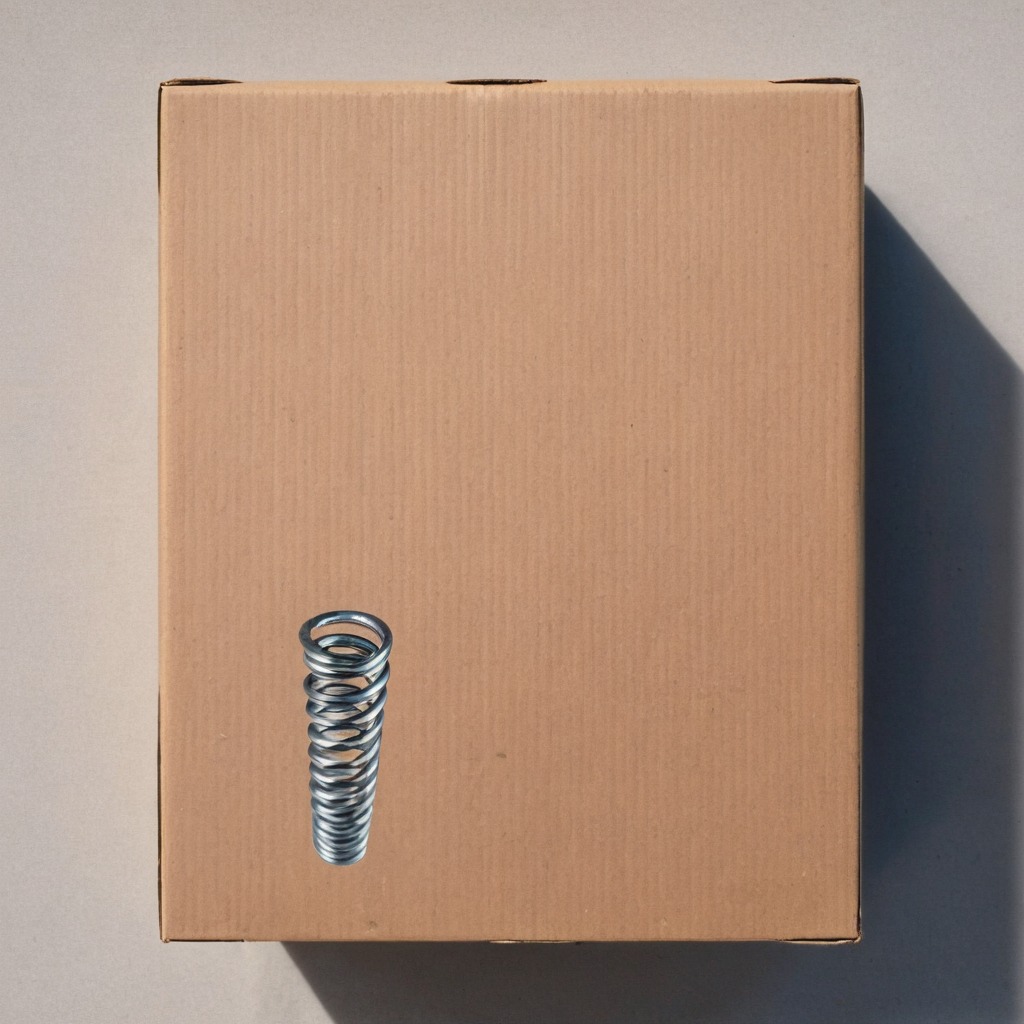
A coiled metal spring is lying on a clean dry cardboard box surface in an outdoor workshop during daytime bright natural light soft shadows slightly creased but